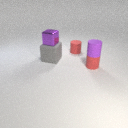
small red rubber cylinder to the right of large gray rubber cube